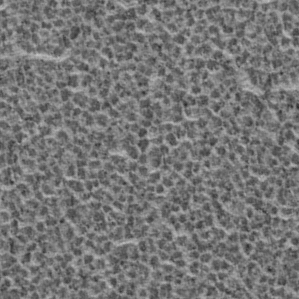
Label: frost